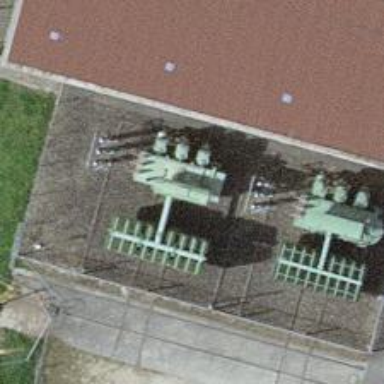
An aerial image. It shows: Distribution transformer for power distribution.